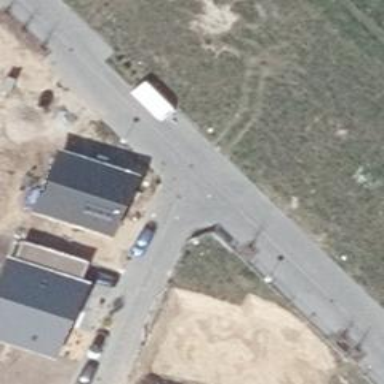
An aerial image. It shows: Traffic calming table.